Interaction volume radius: 10 \u00c5
Interaction volume height: 25 \u00c5
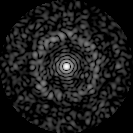
Disorder parameter: 0.7997